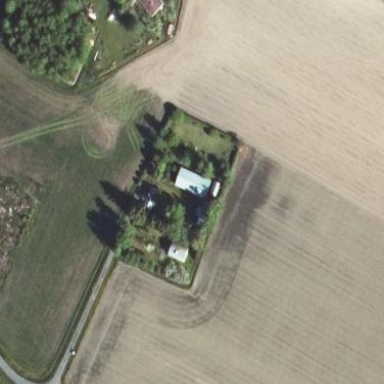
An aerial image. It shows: Farmyard area.